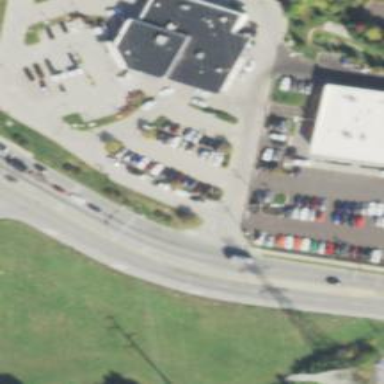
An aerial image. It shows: Traffic island.